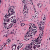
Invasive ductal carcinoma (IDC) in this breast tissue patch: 1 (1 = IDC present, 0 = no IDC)